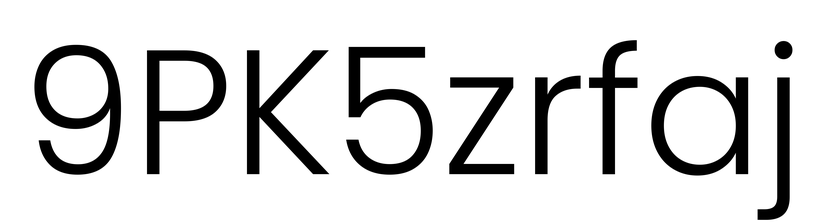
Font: Poppins-Light